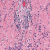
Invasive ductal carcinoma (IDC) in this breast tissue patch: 0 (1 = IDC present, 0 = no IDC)